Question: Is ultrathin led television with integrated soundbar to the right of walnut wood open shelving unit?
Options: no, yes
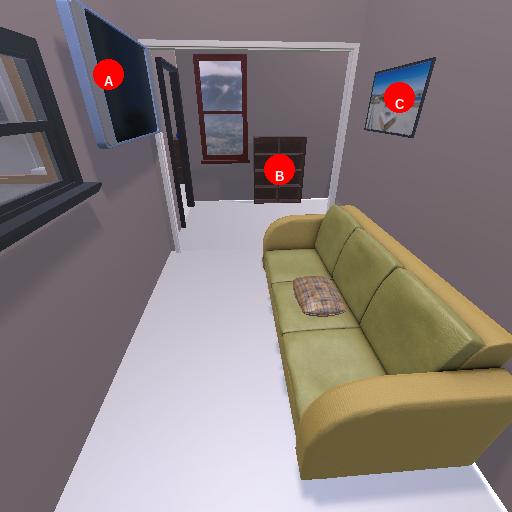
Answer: no